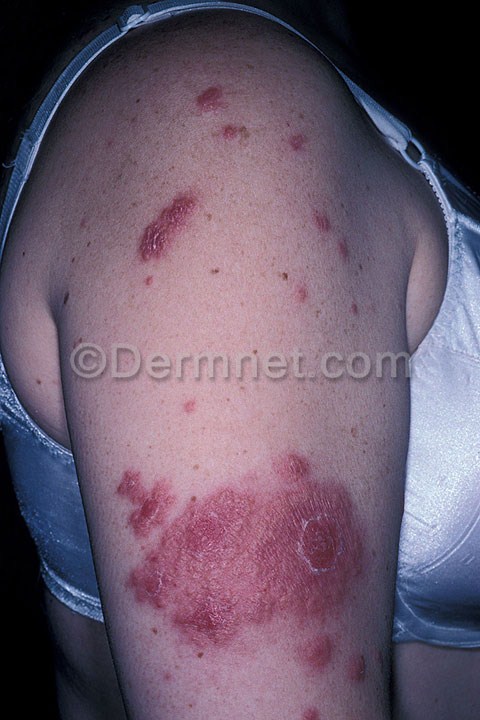
Disease: Vasculitis Photos